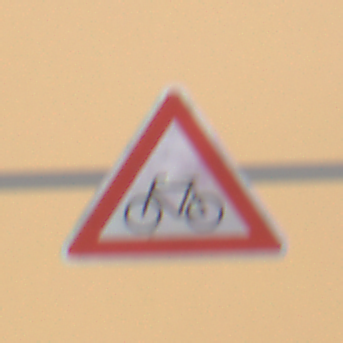
Verkehrszeichen: RadverkehrRechts
Umgebung: Outdoor, Urban
Tageszeit: Night
Wetter: Overcast
Licht: Artificial
Jahreszeit: NotSpecified
Kontrast: HighContrast